Interaction volume radius: 10 \u00c5
Interaction volume height: 20 \u00c5
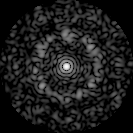
Disorder parameter: 0.7782